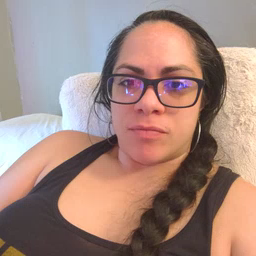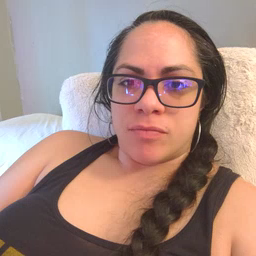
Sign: listen